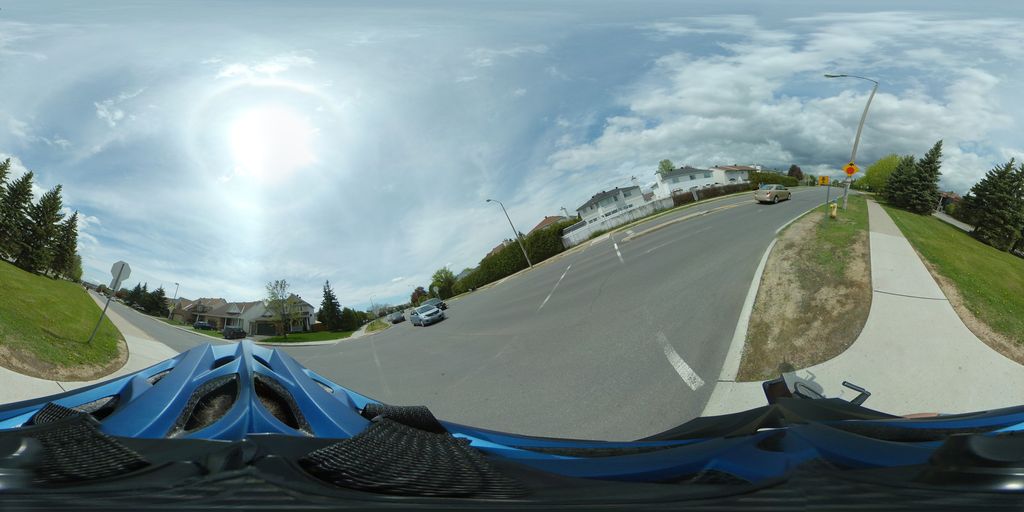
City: ottawa-gatineau